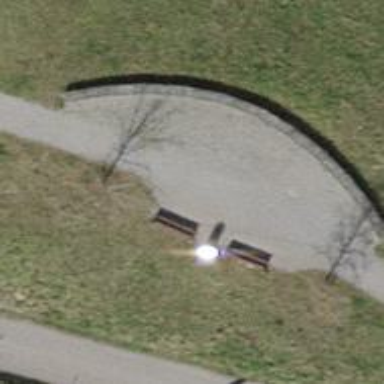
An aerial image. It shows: Bench for seating.